Field crop: maize
Growth stage: 2
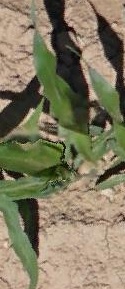
Species: maize